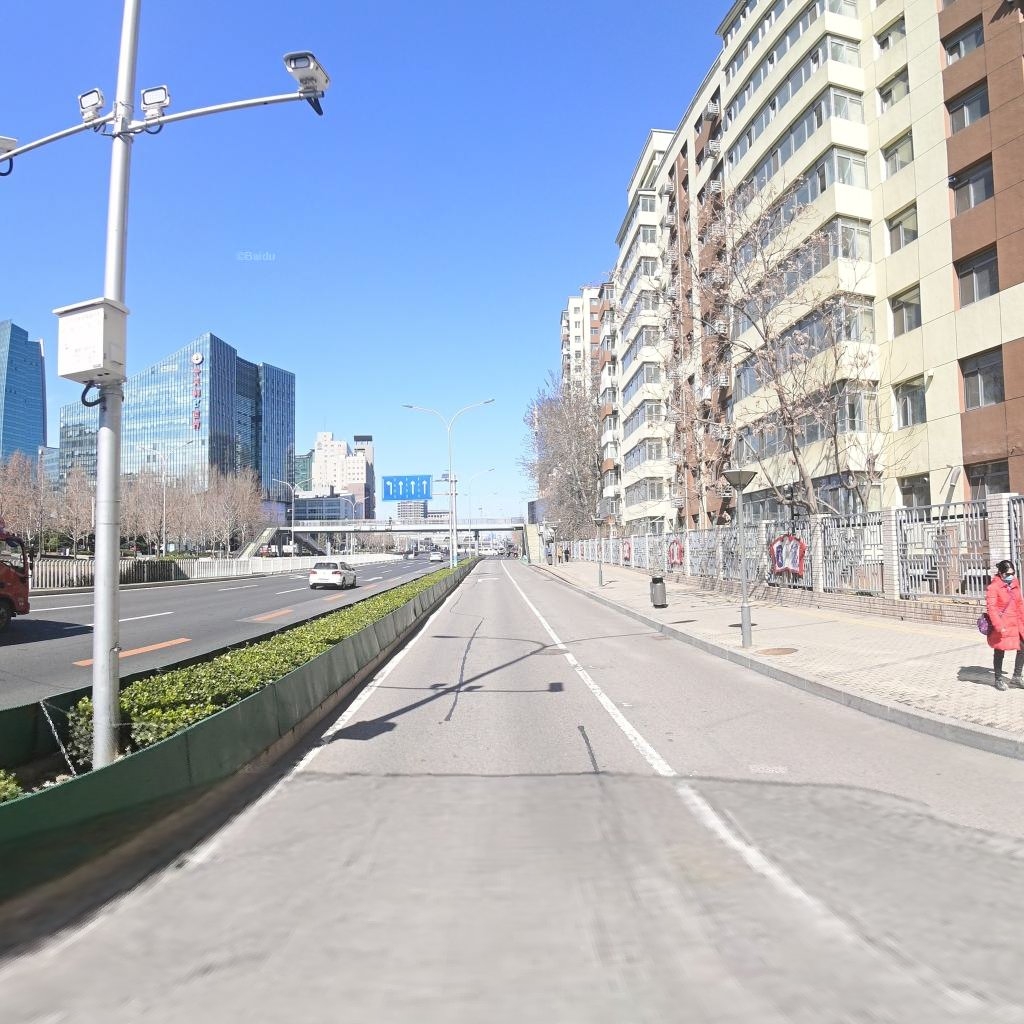
Region: Haidian
Road damage annotations: longitudinal patch, longitudinal patch, longitudinal patch, transverse patch, manhole cover, manhole cover, transverse patch